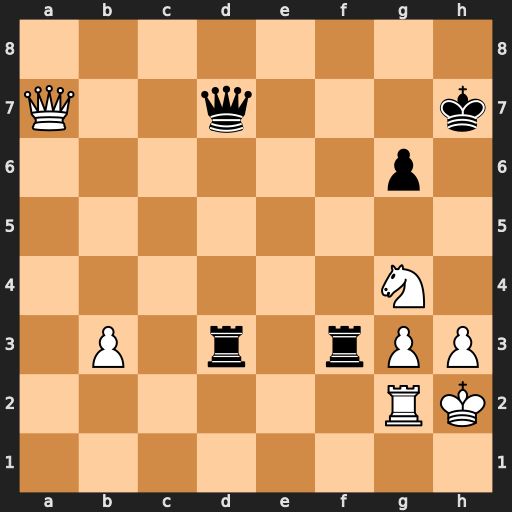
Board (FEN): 8/Q2q3k/6p1/8/6N1/1P1r1rPP/6RK/8
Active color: w
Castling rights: -
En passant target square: -
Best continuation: Qxd7+ Rxd7 Ne5